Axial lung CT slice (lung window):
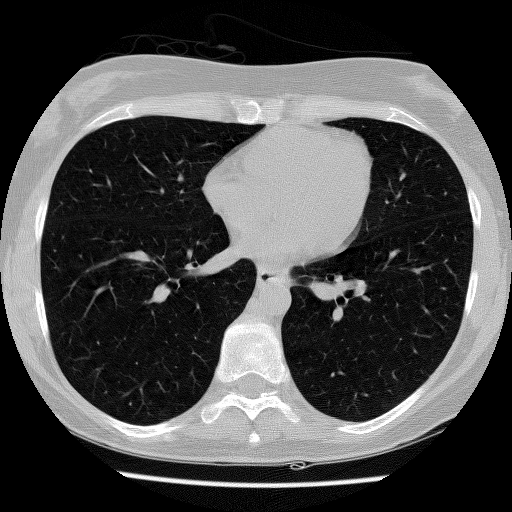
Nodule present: no